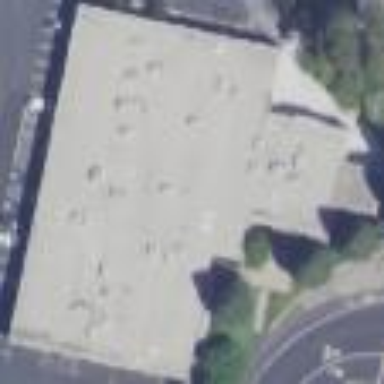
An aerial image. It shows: Commercial building.